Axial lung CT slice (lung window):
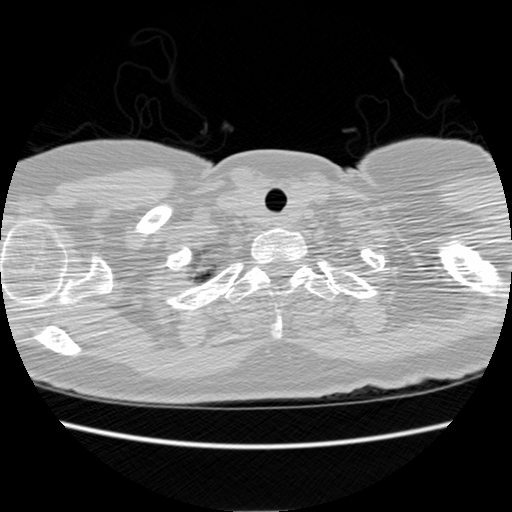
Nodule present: no